Field crop: maize
Growth stage: 1
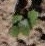
Species: chenopodium